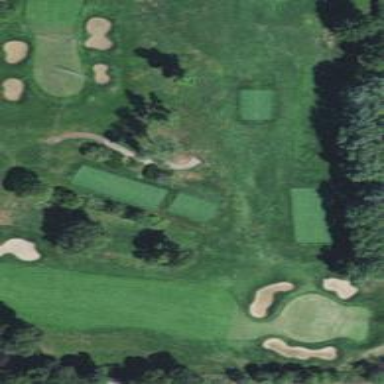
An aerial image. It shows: Well-maintained grade1 path designed for golf carts.